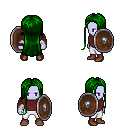
a pixel art fantasy rpg character, male body template, dark elf, purple skin, maroon long-sleeve shirt, white pants, green extra-long hairstyle, white cloth bandages, brown shoes, shield, four views (front, back, left, right), 2x2 character sprite sheet, small pixel art, hard edges, no anti-aliasing